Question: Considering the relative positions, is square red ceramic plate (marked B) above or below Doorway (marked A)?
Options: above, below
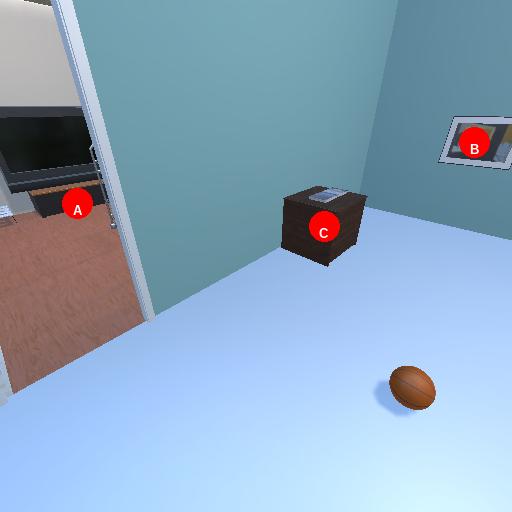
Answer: above